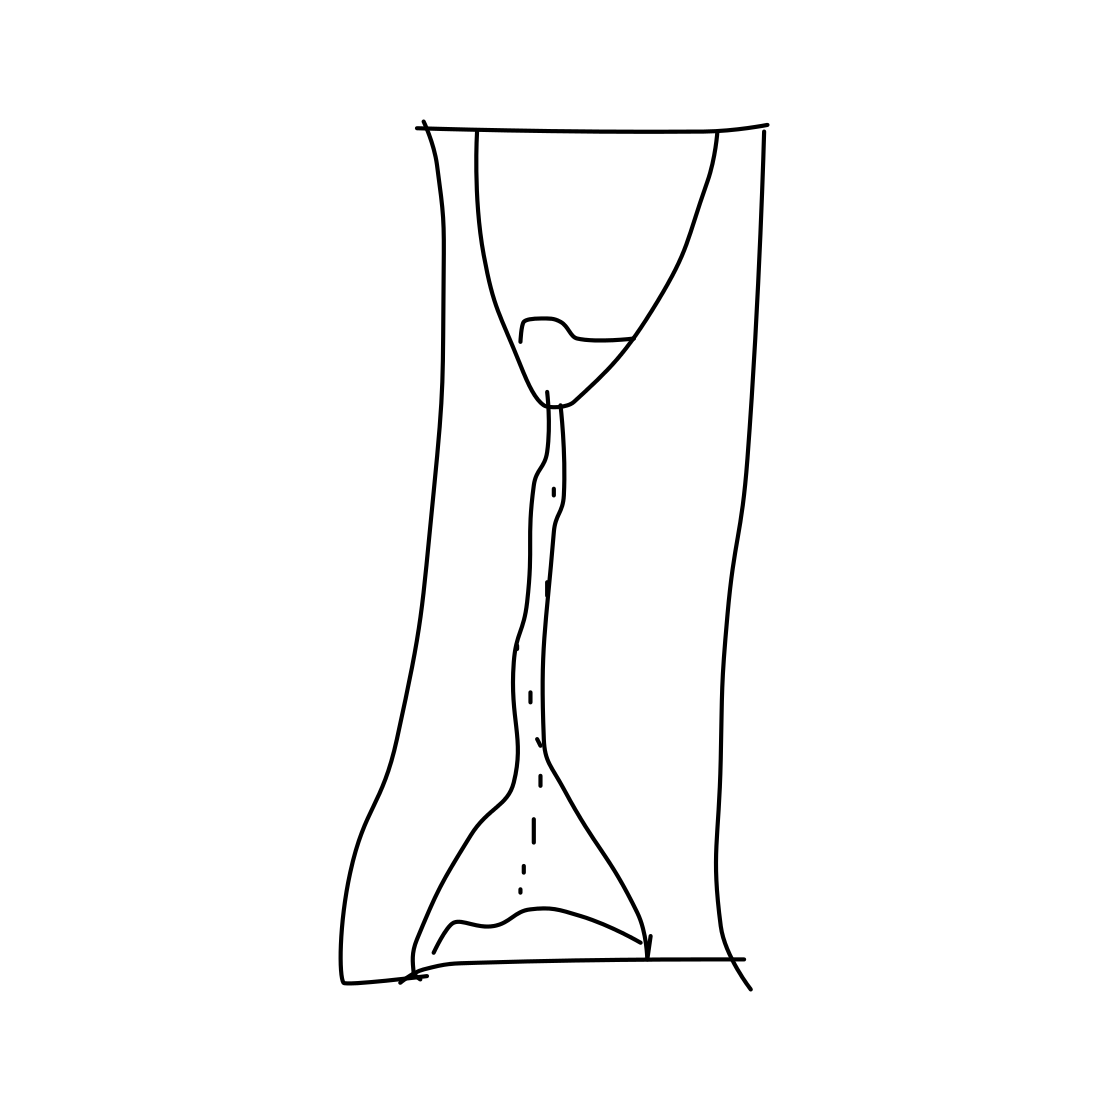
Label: hourglass